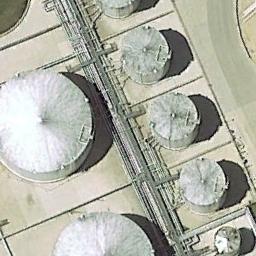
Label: storage_tank